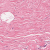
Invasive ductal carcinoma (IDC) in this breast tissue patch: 0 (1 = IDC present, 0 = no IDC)